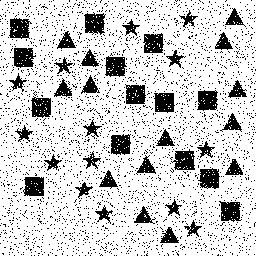
Squares: 14
Triangles: 14
Stars: 14
Total shapes: 42